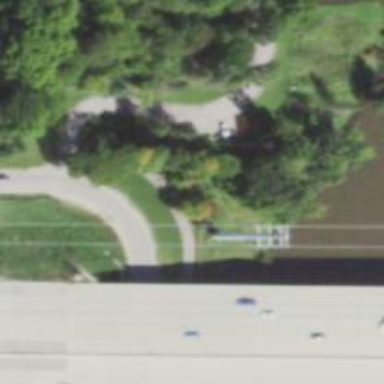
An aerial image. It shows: Cycleway.